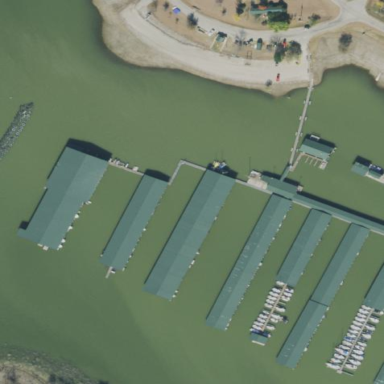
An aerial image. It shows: Boathouse.